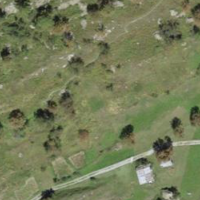
EUNIS habitat code: 23
Species observed at this site:
Sambucus racemosa
Sorbus aucuparia
Aglais urticae
Emberiza cia
Parnassius apollo